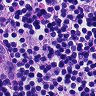
Metastatic tissue present: no